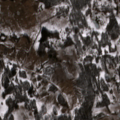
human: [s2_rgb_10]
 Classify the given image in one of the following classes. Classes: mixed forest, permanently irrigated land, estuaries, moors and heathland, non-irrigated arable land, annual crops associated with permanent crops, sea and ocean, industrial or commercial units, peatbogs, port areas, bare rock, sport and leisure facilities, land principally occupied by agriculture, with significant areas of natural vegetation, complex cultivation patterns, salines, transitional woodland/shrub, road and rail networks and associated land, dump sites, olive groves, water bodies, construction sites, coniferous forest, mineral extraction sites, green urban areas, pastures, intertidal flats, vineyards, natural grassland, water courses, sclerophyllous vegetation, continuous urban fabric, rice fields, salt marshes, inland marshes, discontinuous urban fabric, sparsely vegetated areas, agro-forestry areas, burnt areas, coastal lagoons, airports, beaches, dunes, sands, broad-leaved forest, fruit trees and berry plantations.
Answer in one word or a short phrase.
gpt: pastures, complex cultivation patterns, land principally occupied by agriculture, with significant areas of natural vegetation, broad-leaved forest, mixed forest